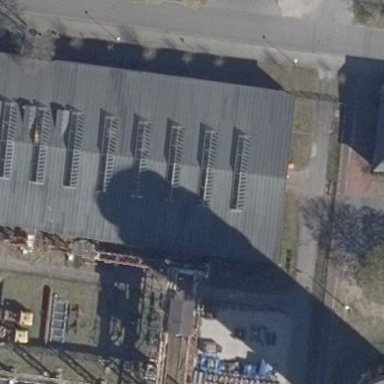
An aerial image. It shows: Gabled building with tar paper roof.